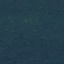
Label: Forest